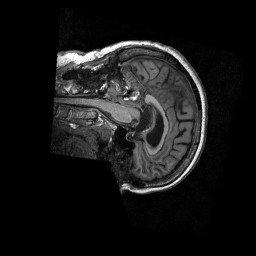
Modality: T1w
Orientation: sagittal
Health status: ill
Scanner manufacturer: siemens
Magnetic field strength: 3 T
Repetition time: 2.3 s
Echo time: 0.00298 s